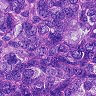
Metastatic tissue present: yes